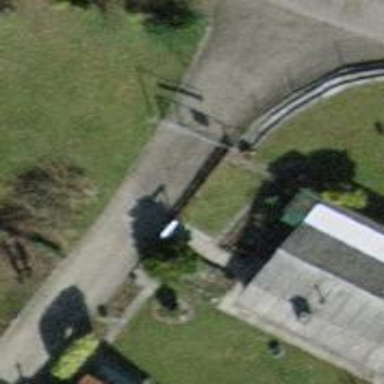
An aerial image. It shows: Gate.